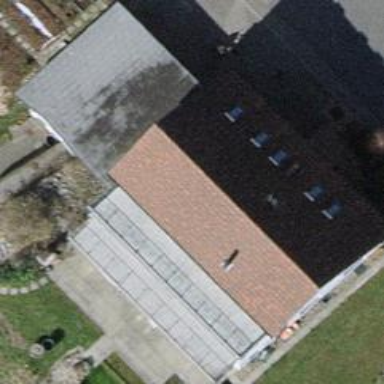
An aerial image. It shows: Gabled building.